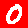
Digit: 0